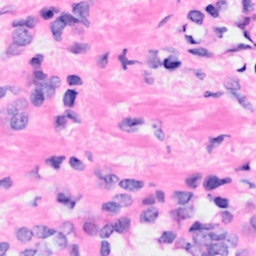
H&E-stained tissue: Breast